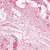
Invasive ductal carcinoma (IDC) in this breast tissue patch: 0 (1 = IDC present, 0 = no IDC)